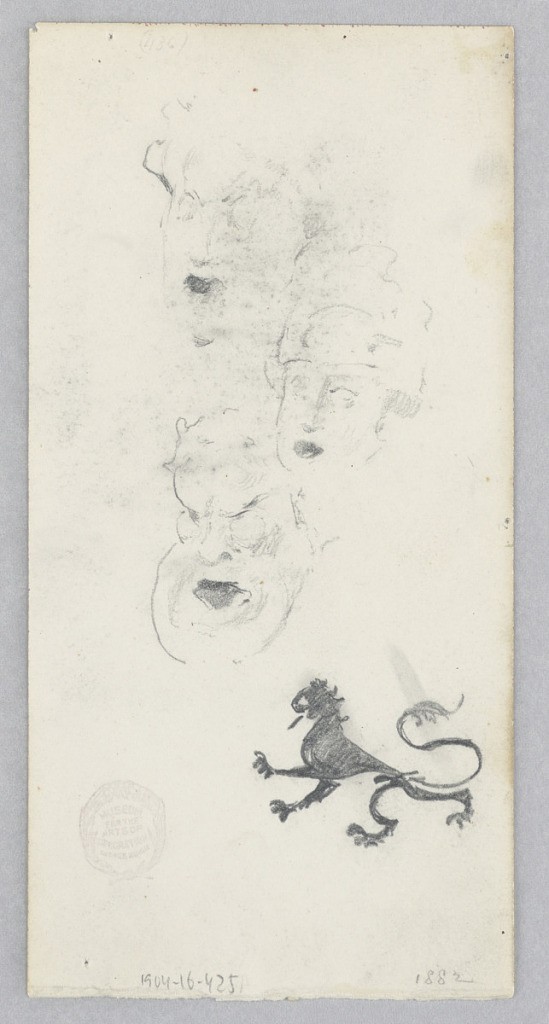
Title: Rampant lion
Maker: Robert Frederick Blum, American, 1857–1903
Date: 1882
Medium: Graphite on wove paper
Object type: Drawing
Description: Above, Partial sketch of three decorative figures; Below: Sketch of a rampant lion.